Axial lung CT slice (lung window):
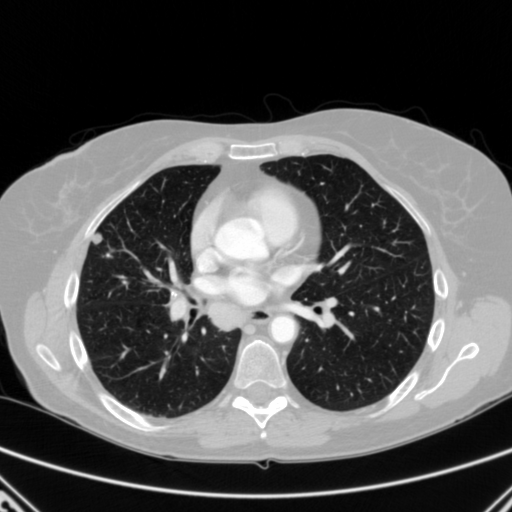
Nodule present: yes
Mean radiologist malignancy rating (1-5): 3.75